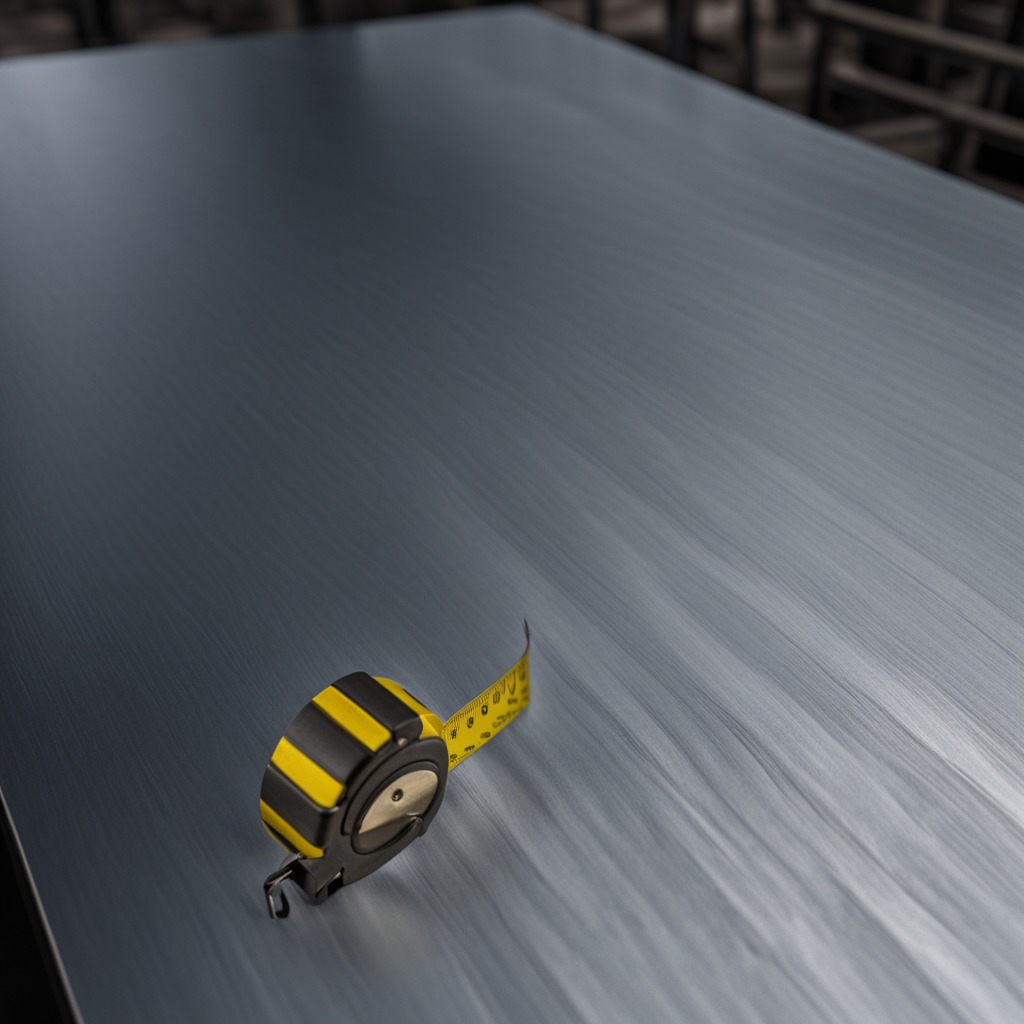
A measuring tape lies on a cold steel table in a mining workshop.